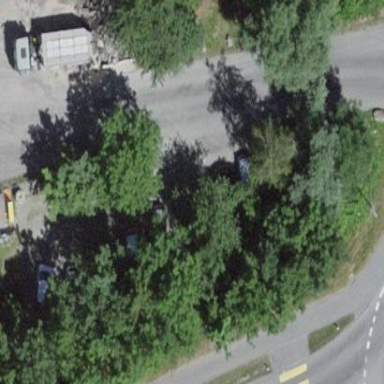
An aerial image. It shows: Street-side parking area.